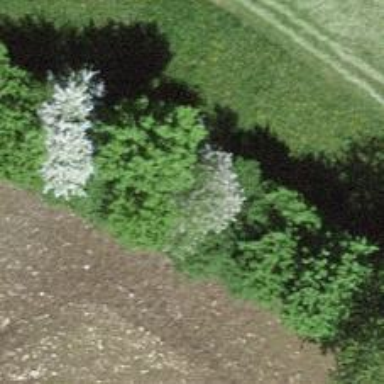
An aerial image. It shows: Hedge acting as barrier.